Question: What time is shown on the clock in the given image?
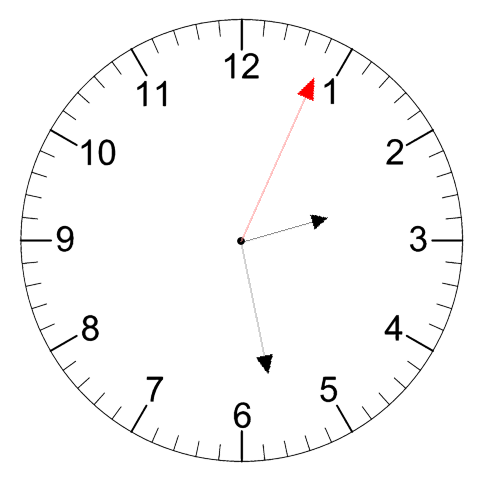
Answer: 02:28:04